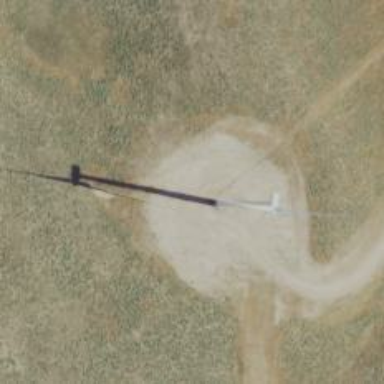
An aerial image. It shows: Wind generator using horizontal axis wind turbines.